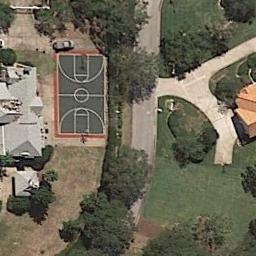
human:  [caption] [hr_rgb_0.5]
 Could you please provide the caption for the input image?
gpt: There is a basketball court surrounded by trees and grass next to a road .

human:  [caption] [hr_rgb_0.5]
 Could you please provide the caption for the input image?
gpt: There are two basketball courts on the rectangular playground .

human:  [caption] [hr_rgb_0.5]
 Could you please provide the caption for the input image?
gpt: Next to the buildings,The basketball court is one street away from the lawn,With some trees nearby .

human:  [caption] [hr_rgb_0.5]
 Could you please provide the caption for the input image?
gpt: A basketball court next to some buildings and the lawn with some trees beside .

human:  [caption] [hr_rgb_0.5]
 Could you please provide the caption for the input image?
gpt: Lots of trees are near the basketball court .